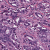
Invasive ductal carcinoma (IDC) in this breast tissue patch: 1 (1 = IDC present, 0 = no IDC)